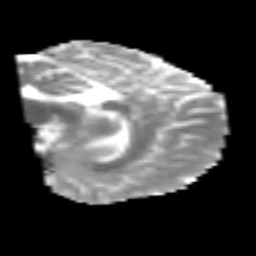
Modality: MD
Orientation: sagittal
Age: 25
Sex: male
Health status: healthy